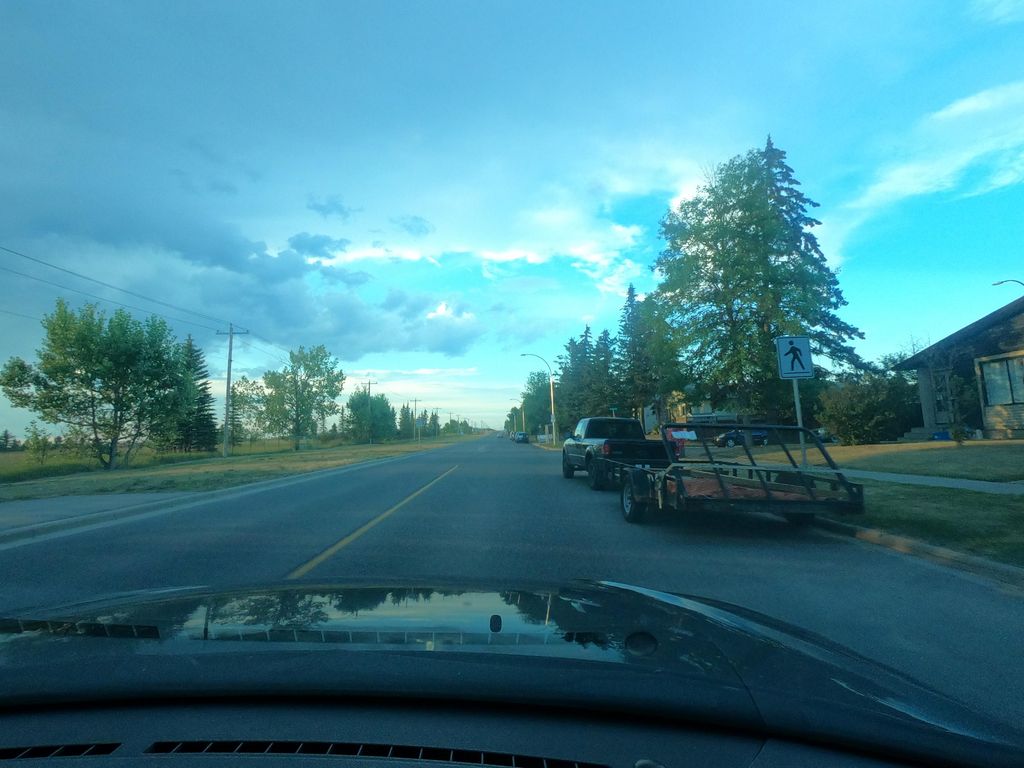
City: calgary